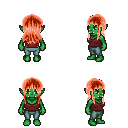
a pixel art fantasy rpg character, female body template, orc, green skin, maroon pirate shirt, teal pants, red unkempt hairstyle, four views (front, back, left, right), 2x2 character sprite sheet, small pixel art, hard edges, no anti-aliasing